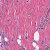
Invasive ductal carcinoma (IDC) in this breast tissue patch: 1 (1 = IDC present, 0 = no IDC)